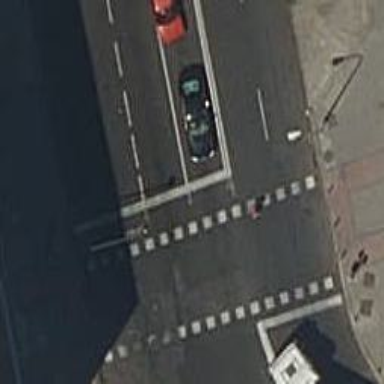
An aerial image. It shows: Road crossing with traffic signals.